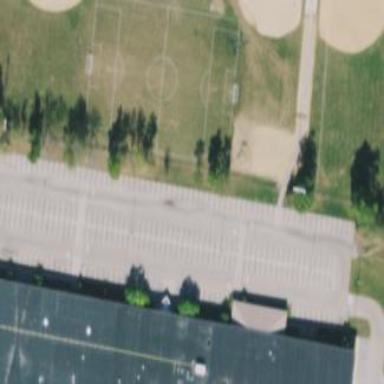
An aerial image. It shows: Soccer pitch for leisureland activities.